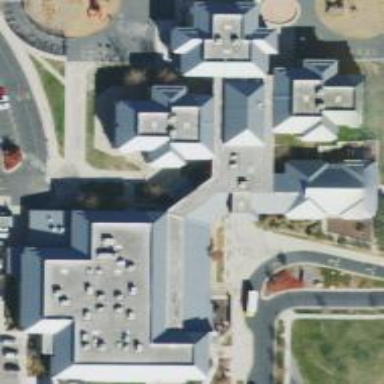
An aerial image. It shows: School building.